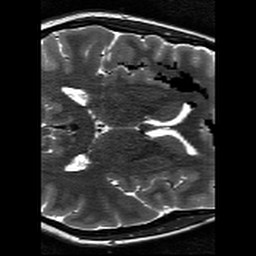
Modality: T2w
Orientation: axial